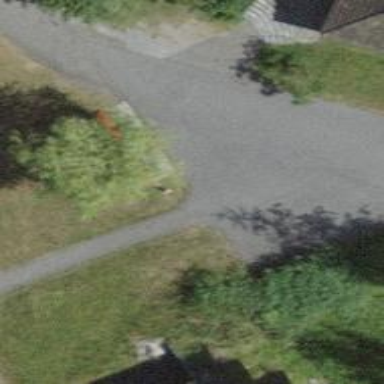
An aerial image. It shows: Red bench.